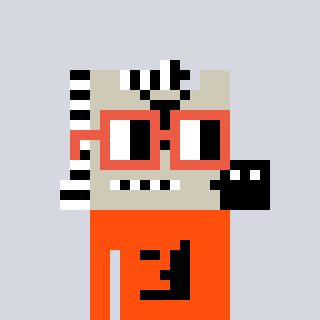
a pixel art character with square orange glasses, a zebra-shaped head and a orange-colored body on a cool background